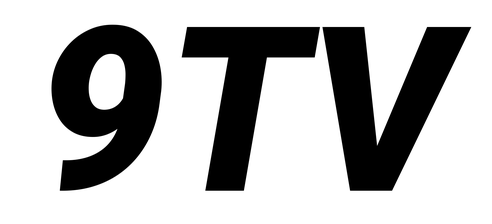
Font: Roboto-Italic_Black_Italic